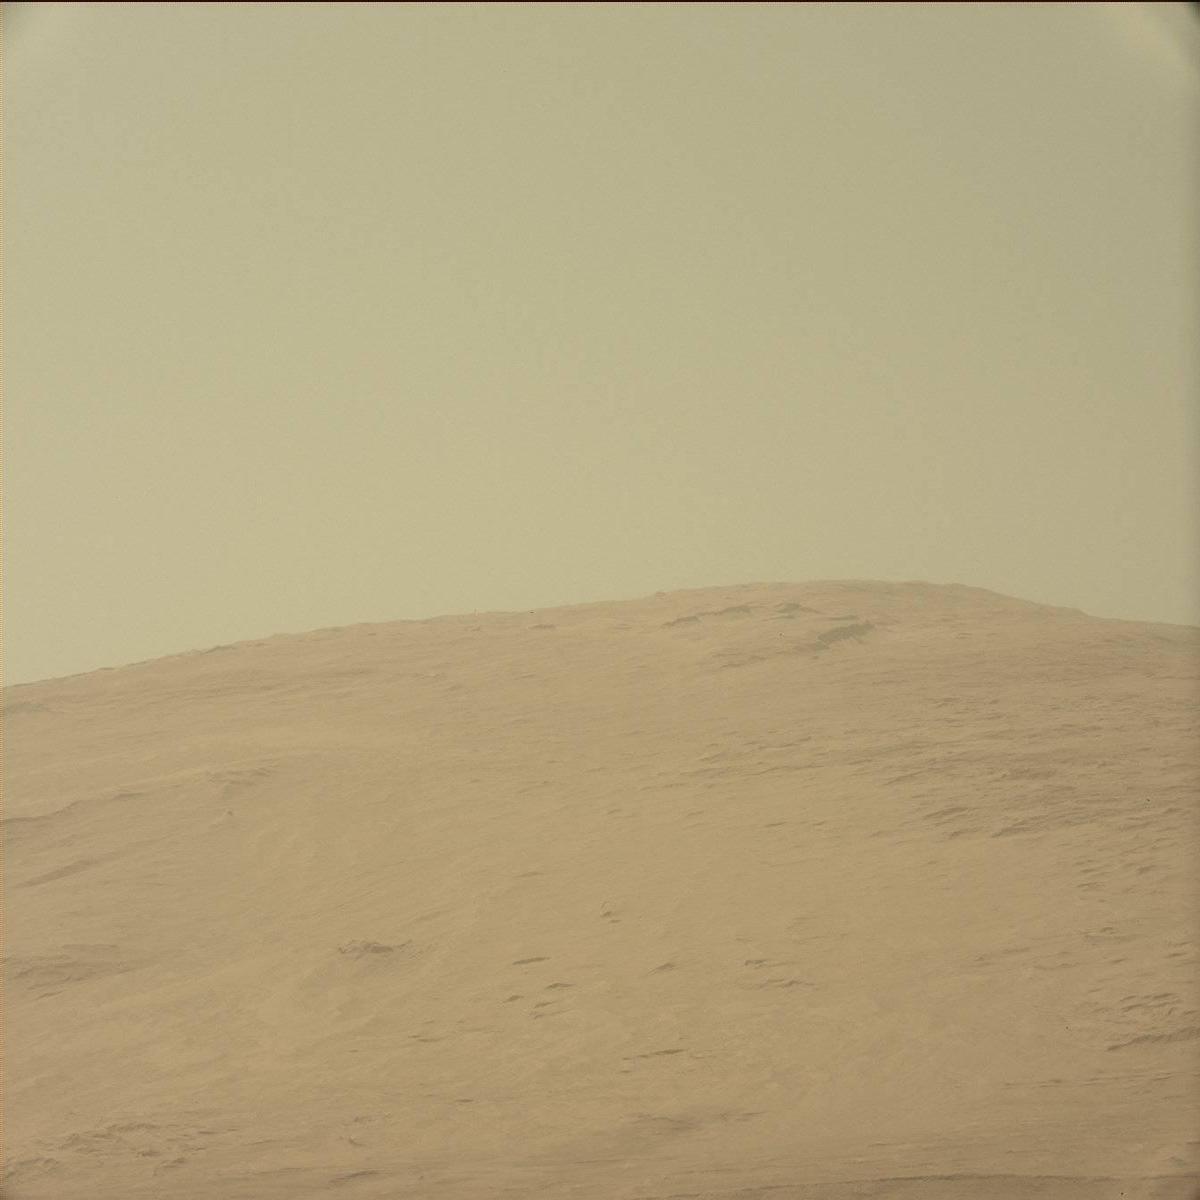
Terrain classes present: Ridge, Sky